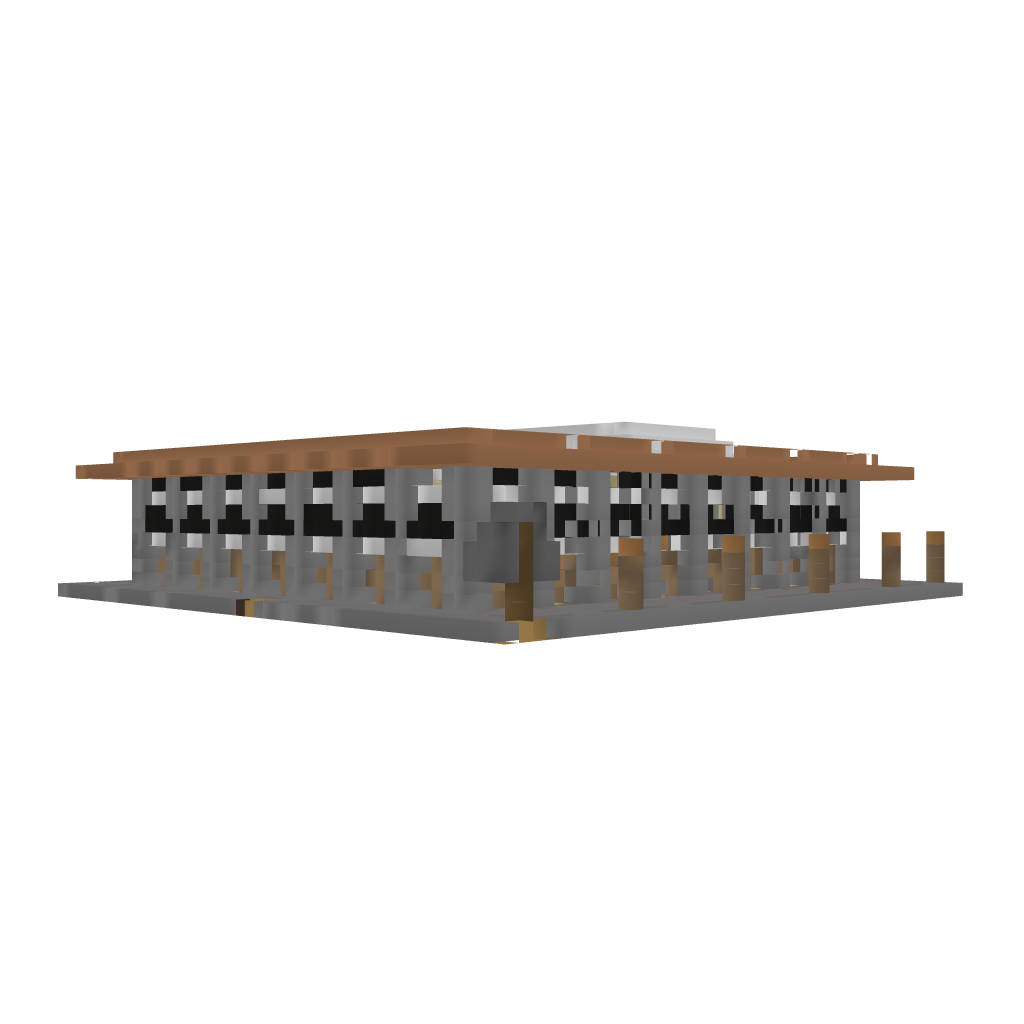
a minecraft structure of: School